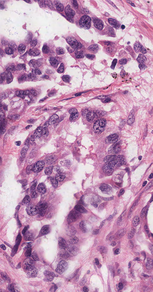
Tumor epithelial tissue: yes
Tumor-associated stroma tissue: yes
Normal tissue: no